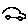
Label: car